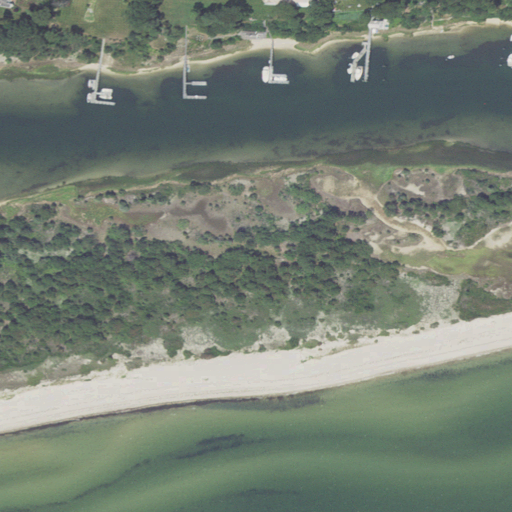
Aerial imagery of island in Massachusetts named Dead Neck containing open water, barren land, grassland, herbaceous wetlands, medium intensity development, evergreen forest, open development, mixed forest, and low intensity development